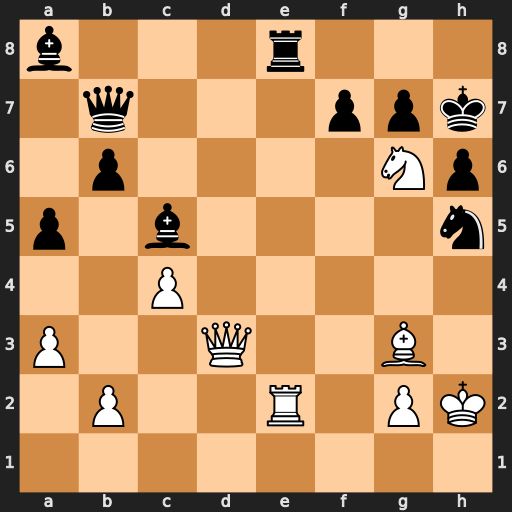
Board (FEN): b3r3/1q3ppk/1p4Np/p1b4n/2P5/P2Q2B1/1P2R1PK/8
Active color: w
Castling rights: -
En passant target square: -
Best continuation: Nf8+ Kg8 Qh7+ Kxf8 Qh8#